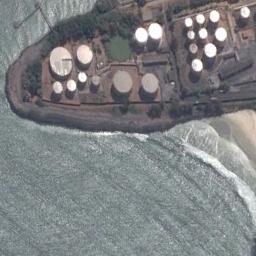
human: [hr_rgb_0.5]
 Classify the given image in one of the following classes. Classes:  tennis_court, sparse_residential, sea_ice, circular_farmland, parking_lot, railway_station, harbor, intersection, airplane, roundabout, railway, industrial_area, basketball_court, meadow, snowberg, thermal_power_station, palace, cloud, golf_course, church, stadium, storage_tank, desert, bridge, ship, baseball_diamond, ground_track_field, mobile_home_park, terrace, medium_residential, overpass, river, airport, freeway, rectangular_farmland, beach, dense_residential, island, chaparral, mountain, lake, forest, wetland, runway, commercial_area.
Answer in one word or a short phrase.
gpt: storage_tank